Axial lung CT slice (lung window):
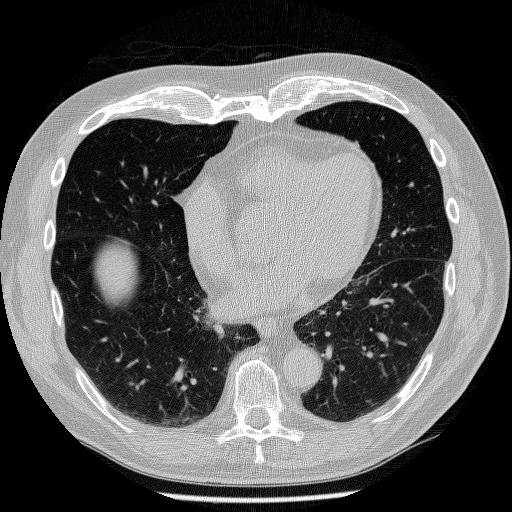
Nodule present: no